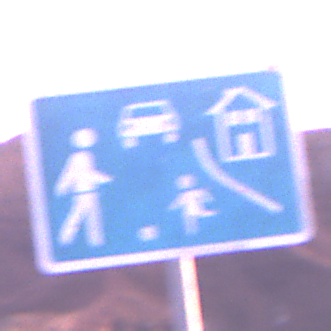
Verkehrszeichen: BeginnVerkehrsberuhigterBereich
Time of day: Dawn
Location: Outdoor (Nature)
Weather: PartlyCloudy
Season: NotSpecified
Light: Natural